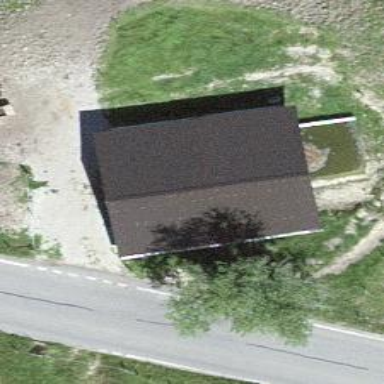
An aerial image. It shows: Farm auxiliary building.